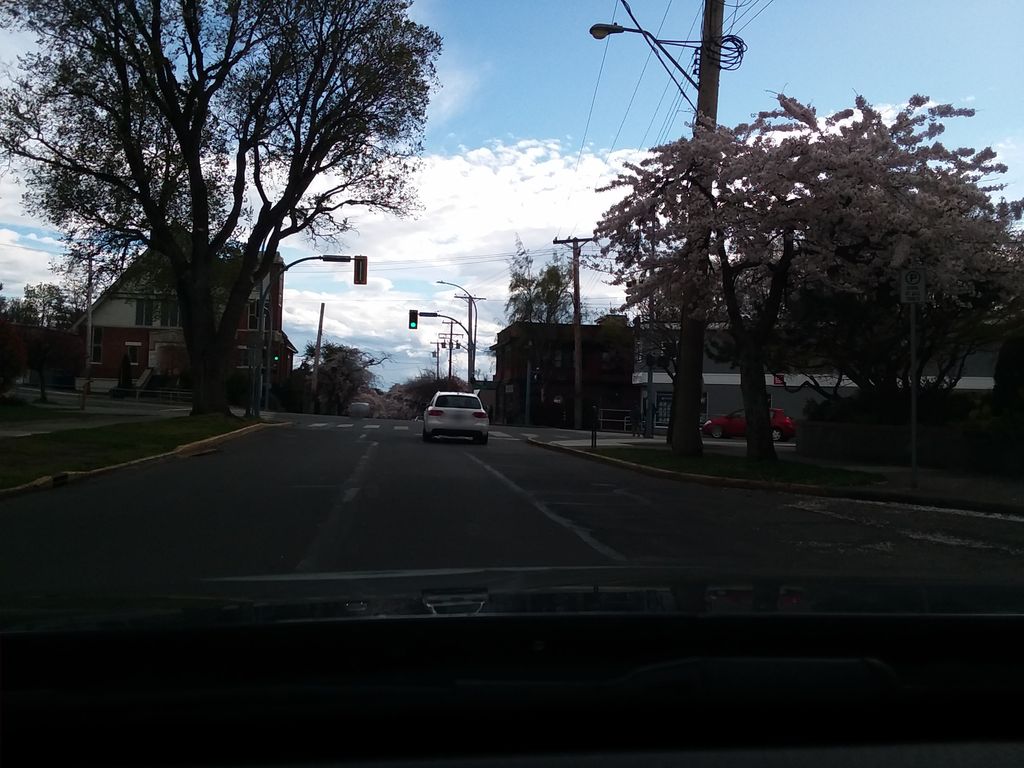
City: victoria